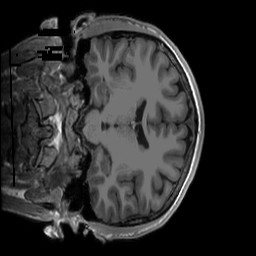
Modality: T1w
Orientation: coronal
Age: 25
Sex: male